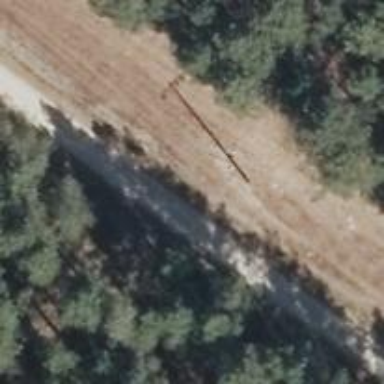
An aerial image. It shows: Power pole.